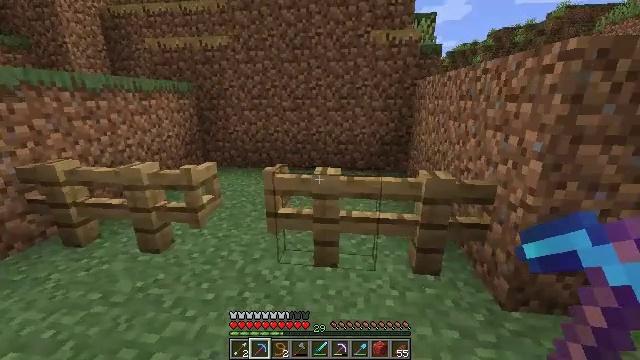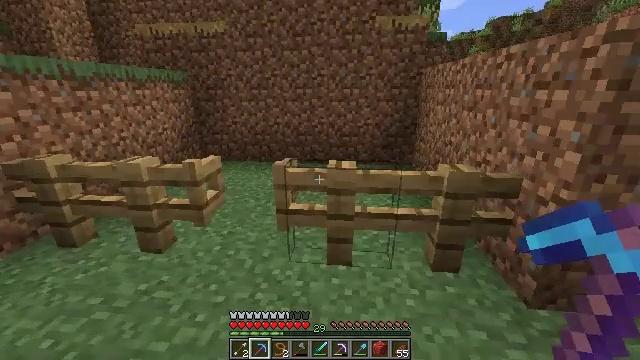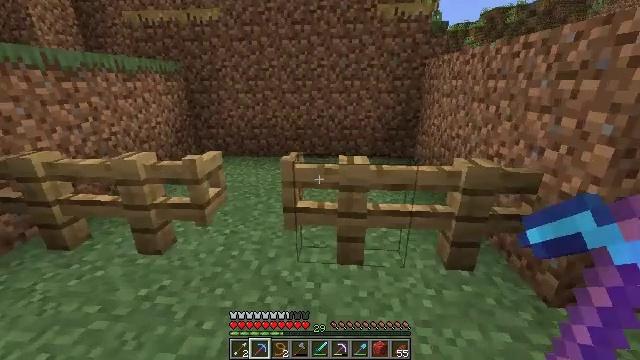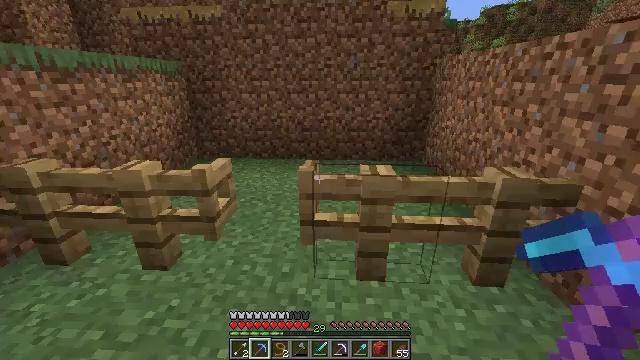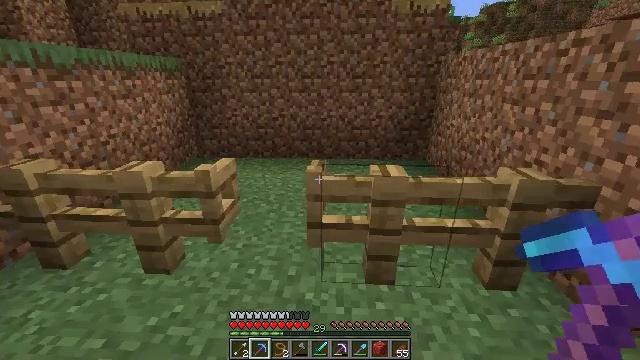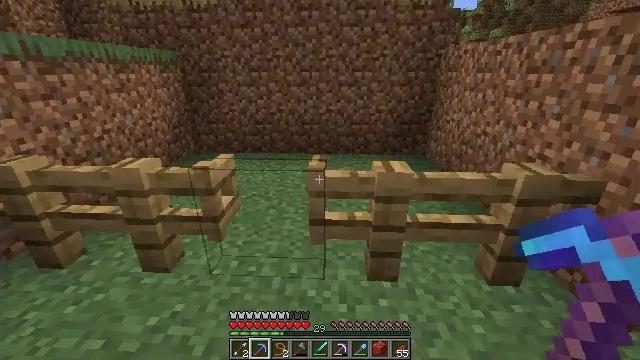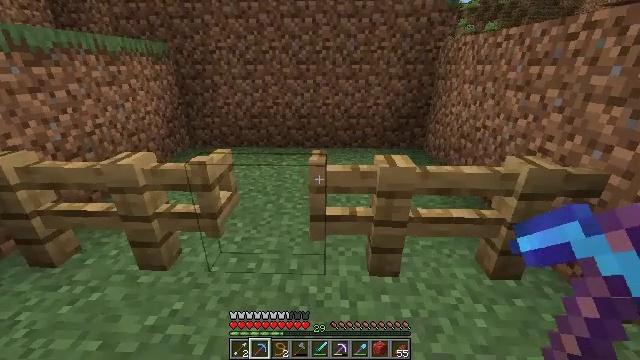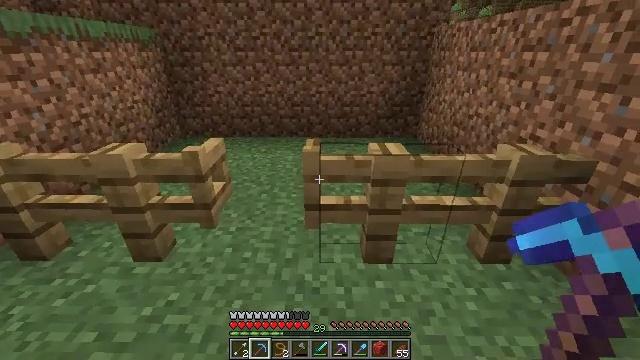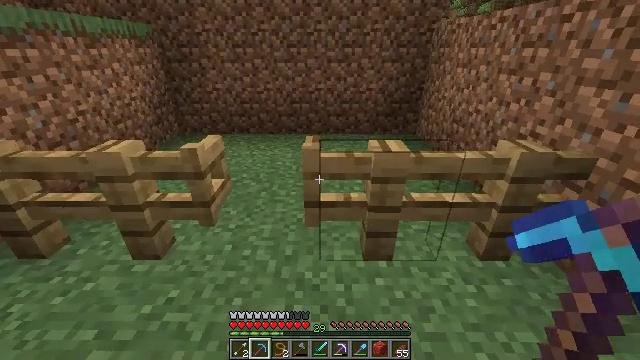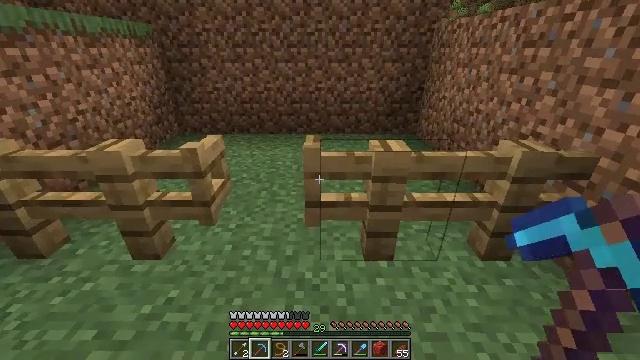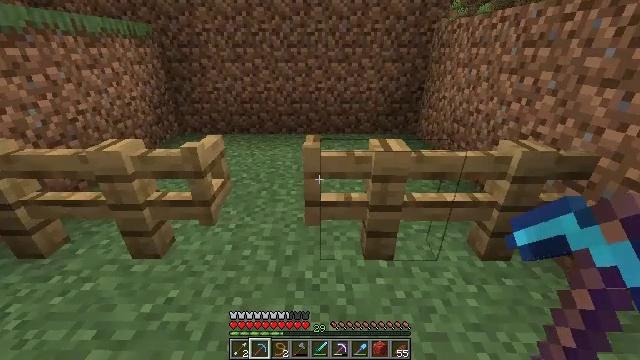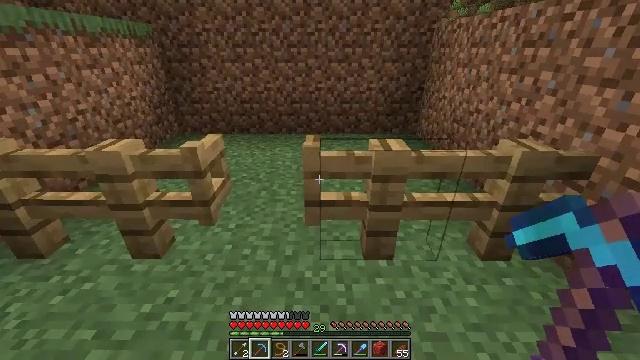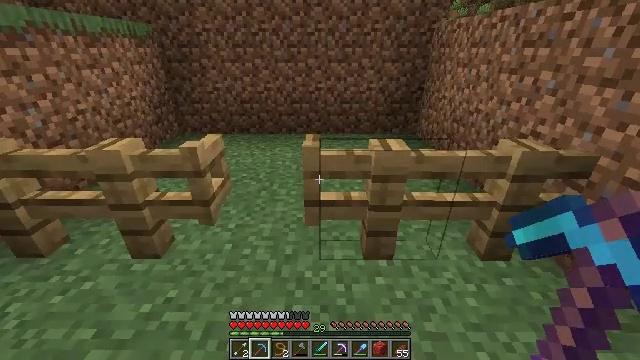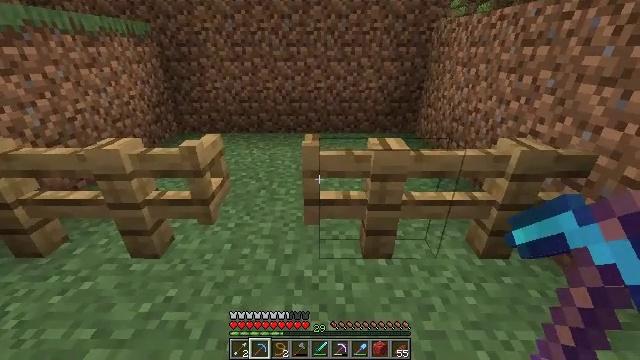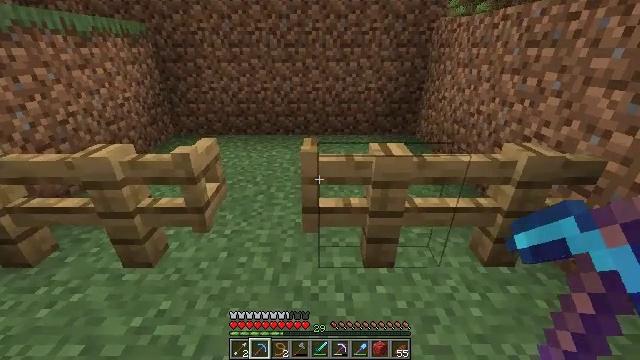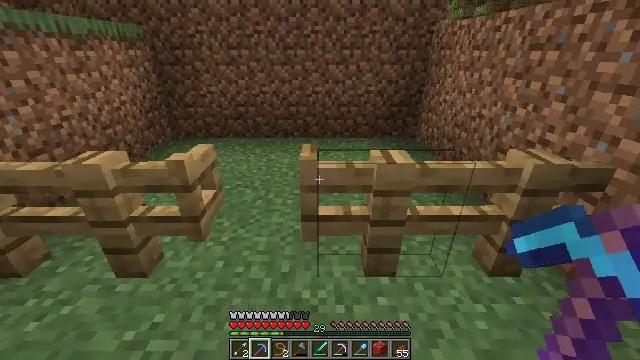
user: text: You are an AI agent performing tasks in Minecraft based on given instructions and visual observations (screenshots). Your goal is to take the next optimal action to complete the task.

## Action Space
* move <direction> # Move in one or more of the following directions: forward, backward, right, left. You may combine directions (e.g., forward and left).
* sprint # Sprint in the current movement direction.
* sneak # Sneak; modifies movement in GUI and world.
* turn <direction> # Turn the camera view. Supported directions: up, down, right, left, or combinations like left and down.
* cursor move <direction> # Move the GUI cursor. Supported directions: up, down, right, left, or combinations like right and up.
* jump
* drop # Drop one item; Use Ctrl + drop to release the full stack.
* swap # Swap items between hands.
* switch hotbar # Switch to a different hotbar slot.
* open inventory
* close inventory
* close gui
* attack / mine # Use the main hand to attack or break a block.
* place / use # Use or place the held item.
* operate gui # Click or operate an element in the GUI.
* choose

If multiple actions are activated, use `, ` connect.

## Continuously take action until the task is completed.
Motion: motion action
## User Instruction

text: Remove a lead from the inventory.
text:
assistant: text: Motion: move forward and move left, turn right and down
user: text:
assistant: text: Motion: move forward and move left, turn right and down
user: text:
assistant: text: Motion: move forward and move left
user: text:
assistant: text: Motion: no_op
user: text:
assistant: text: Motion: turn down
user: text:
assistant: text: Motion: turn right and down
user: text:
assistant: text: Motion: turn right and down
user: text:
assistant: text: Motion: use / place
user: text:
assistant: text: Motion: use / place
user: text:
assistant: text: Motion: use / place
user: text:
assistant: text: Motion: use / place
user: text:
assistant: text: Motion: use / place
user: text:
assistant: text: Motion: no_op
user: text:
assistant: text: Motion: move forward
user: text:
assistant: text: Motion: move forward
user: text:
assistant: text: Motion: move forward, turn left
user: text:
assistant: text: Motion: move forward, turn left
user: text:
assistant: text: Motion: turn left
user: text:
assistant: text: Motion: no_op
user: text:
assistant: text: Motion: use / place
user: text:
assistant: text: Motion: use / place
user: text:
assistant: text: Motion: use / place
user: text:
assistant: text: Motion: turn down, use / place
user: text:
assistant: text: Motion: no_op
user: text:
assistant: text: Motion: turn down
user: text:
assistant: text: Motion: turn down
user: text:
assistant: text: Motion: turn down
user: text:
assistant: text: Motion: no_op
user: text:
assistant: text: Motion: use / place
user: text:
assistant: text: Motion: use / place